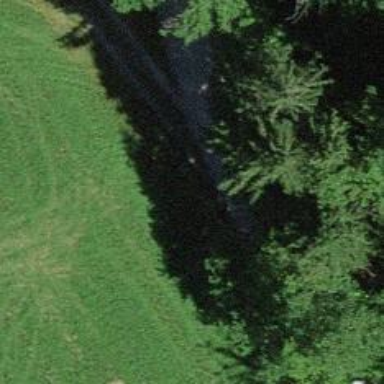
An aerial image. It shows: Unpaved service road.